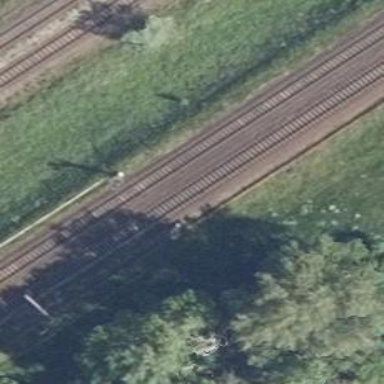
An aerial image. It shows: Railway signal.